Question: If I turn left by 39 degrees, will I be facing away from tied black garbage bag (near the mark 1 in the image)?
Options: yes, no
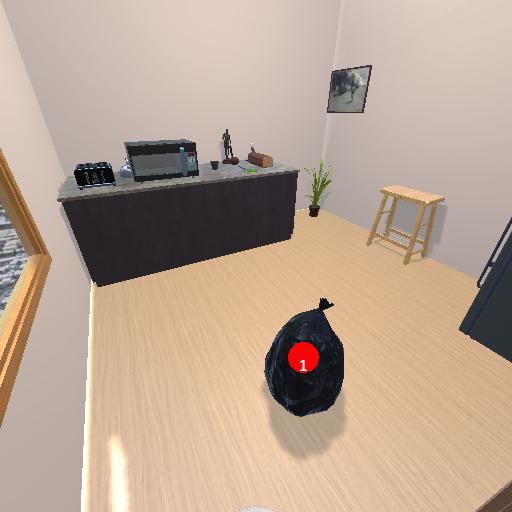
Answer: yes